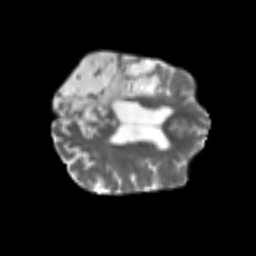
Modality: T2w
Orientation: axial
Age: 60
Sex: male
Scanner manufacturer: siemens
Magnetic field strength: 3 T
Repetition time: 4.987 s
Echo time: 0.0792 s